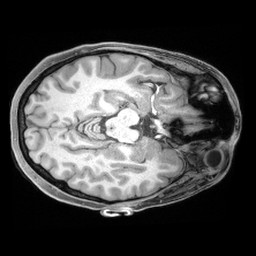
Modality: T1w
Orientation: axial
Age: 30
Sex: female
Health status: healthy
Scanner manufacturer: siemens
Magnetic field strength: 3 T
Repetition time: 2.4 s
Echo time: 0.00194 s